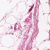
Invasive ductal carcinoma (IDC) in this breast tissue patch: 0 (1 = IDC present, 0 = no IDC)